Question: I noticed some strange behaviour of <URL>:
When I add the following to my layout:
'''
<android.support.design.widget.TextInputLayout
android:layout_width="match_parent"
android:layout_height="wrap_content">
<EditText
android:id="@+id/txtFirstName"
style="@style/EditTextStyle"
android:layout_width="match_parent"
android:layout_height="match_parent"
android:hint="In layout"
android:singleLine="true" />
</android.support.design.widget.TextInputLayout>
'''
everything works as expected.
When I inflate a similar Layout like:
'''
View v = LayoutInflater.from(this).inflate(R.layout.edittext_w_surrounding_textinputlayout, null);
EditText editText = (EditText) v.findViewById(R.id.editText);
editText.setHint("Added programmatically");
ViewGroup root = (ViewGroup) findViewById(R.id.root);
root.addView(v);
'''
the 'TextInputLayout' doesn't appear and the 'EditText' behaves the standard way.
Any ideas what the reason could be?

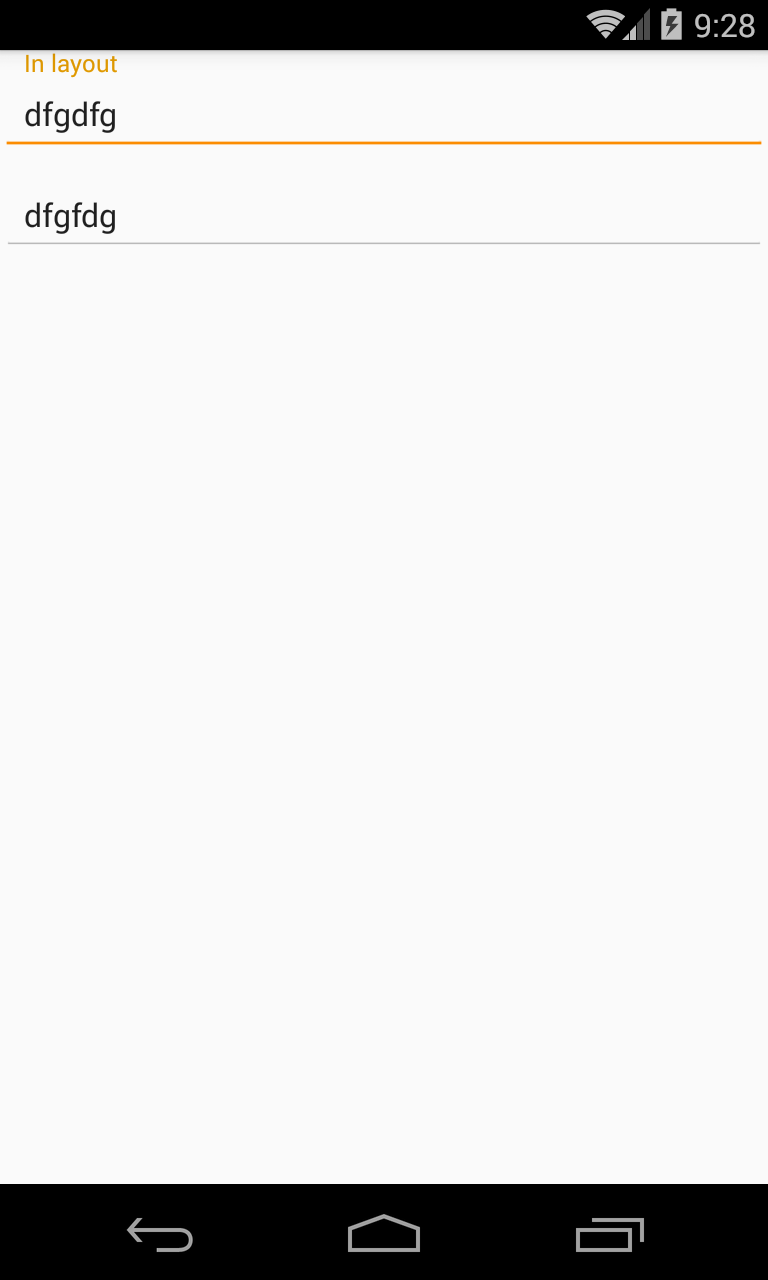
Answer: You should change hint, not on EditText, but on TextInputLayout. So it will be:
'''
TextInputLayout v = (TextInputLayout) LayoutInflater.from(this).inflate(R.layout.edittext_w_surrounding_textinputlayout, null);
v.setHint("Added programmatically");
'''
TextInputLayout has it's own hint parameter and when inflating from layout it get's hint from it's child EditText and set empty hint on it. When you want to change hint programatically you have to call textInputLayout.setHint(String text) instead of changing EditText hint